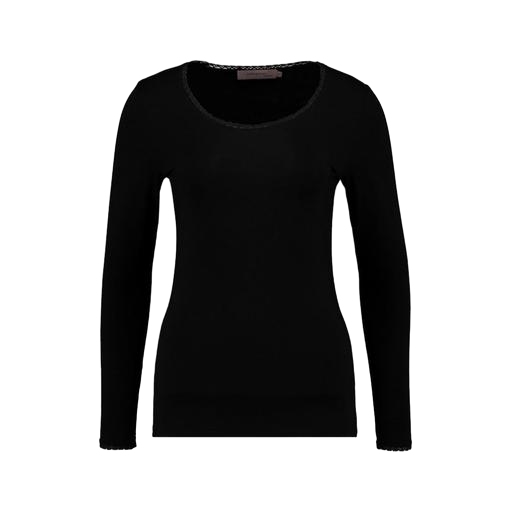
long sleeved black top, black women's long sleeve t-shirt, black long-sleeved top, white background